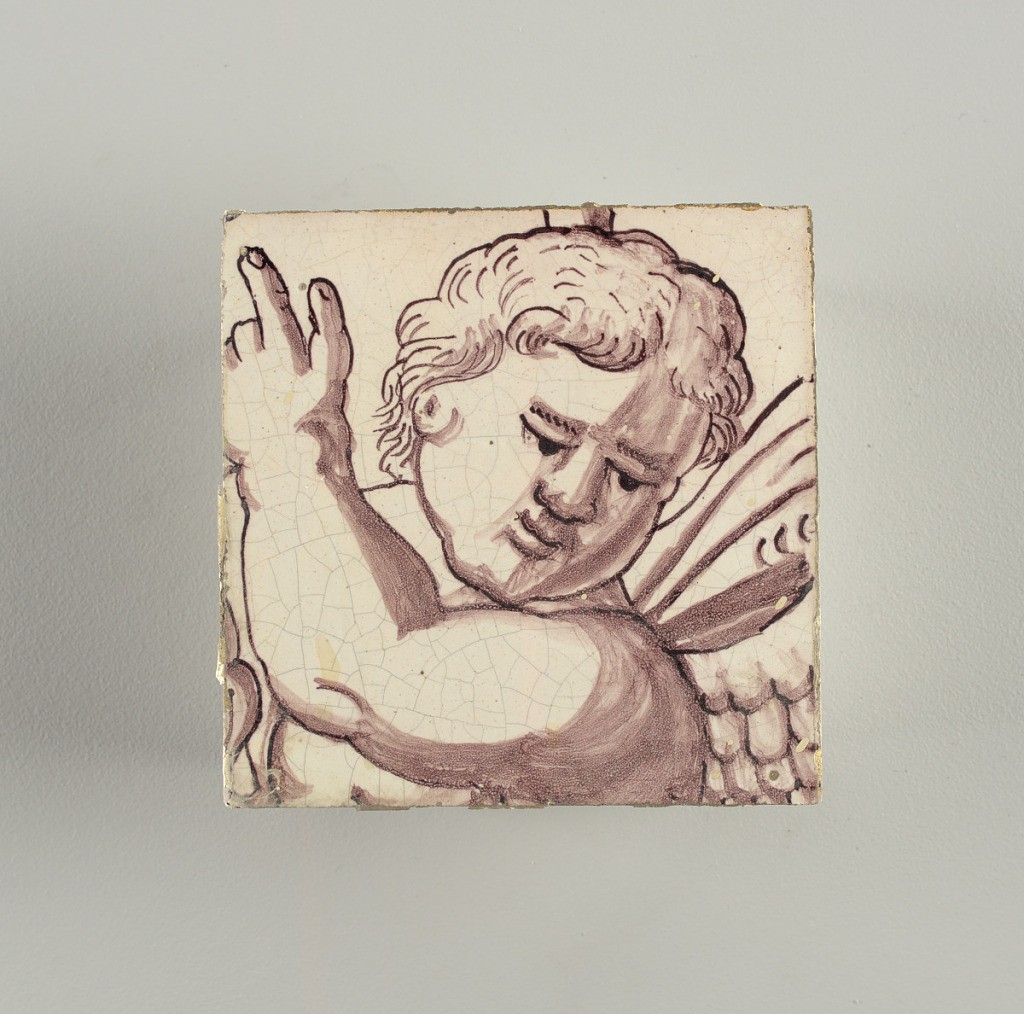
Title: Panel
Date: ca. 1725
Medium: Tin-glazed earthenware, underglaze manganese decoration
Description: Tile from upright rectangular panel of tiles; dark purple (manganese) on white ground showing arched framework; oval cartouche bearing double monogram (probably Lubert Adolf Torck), supported by pair of nude amors; pair of small amors holding crown above, borne by pair of female terms; surrounded by leafscrolls and foliations, with pair of flower-filled urns; top center, lunetted amor's head pendented with rosetted lattice cartouche.

To be used in Rozendaal Castel. Intended to be viewed inset into a wall- indicated by the inclusion of a trompe-l'oeil marbleized edge that surrounds three sides of the panel.